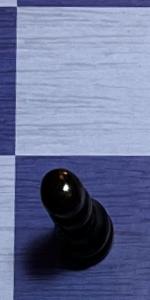
Label: Pawn_Black